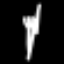
Label: fork